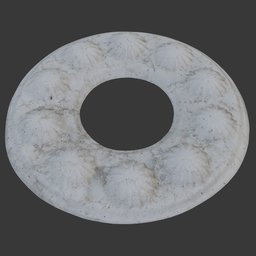
Label: decoration